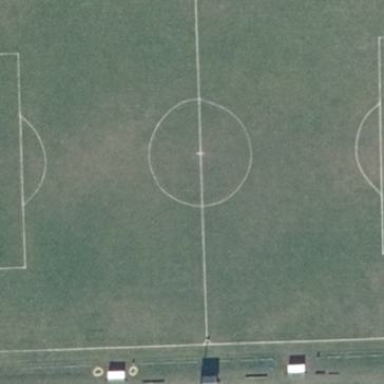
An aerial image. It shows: Soccer pitch for leisureland activities.